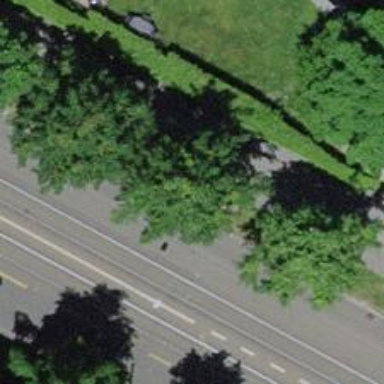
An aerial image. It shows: Avenue of trees.